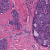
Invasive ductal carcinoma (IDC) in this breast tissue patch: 0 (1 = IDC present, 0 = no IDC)